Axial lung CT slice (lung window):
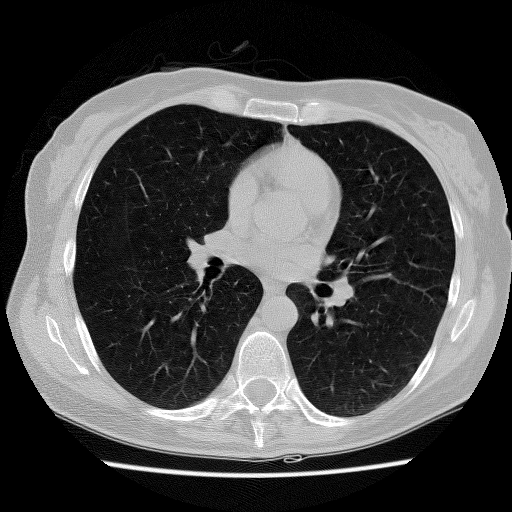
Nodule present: no